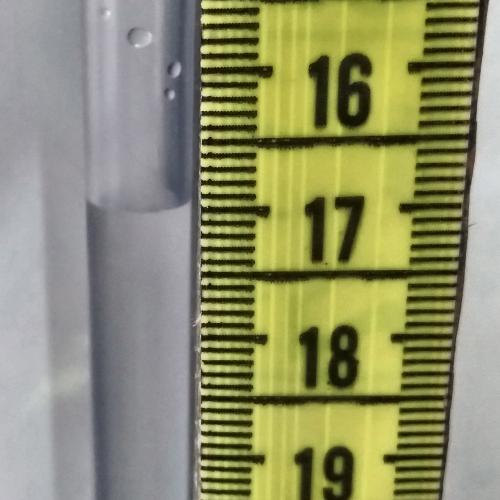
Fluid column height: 16.9 cm